Question:
The above shows a class diagram. There is doThis(obj: Class B) in Class A which takes an object of ClassB and will eventually call obj.operation1().
Should there be a link between Class A and Class B only for this reason? Or there is no need to link them and Class A can call operation1() using object of Class B?
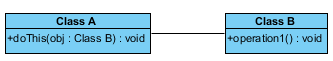
Answer: The links between in a class diagram can be one of the following:
1. Association, and its sub-types Aggregation and Composition.
2. Generalization
3. Realization
4. Dependency
All the above links are reflected in the code. I will give some examples in java:
If the association is mono-directional (the link has an arrow that points to B), then the class A has a field of class B.
'''
public class A {
B b;
}
'''
If the association is bidirectional (no arrows in the link) then also class B has a field of class A.
'''
public class B {
A a;
}
'''
In this case, A inherits B.
'''
public class A extends B {
//class implementation
'''
In this case 'B' must be an interface, and 'A' a class implementing it.
'''
public class A implements B {
//class implementation
'''
In this case, class A depends on class B. What does this mean? It means that class B somehow exists in the code of class A. So, if classes A and B are in different packages, the class file of A has an import statement for class B
'''
import somepackage.B;
public class A {
void someMethod() {
B b = ...
}
}
'''
The specific diagram does not specify navigability of the association, namely it is not stated which class keeps a reference to the other. Usually when there is no explicit specification of navigability, a bidirectional association is implied. The diagram with a bidirectional association between the classes translates to this:
'''
public class A {
B b;
public void doSomething(B obj) {
obj.operation1();
}
}
public class B {
A a;
public void operation1() {
//some code in here...
}
}
'''
If class A has no field of class B, but it only uses B as an argument in the 'doSomething(b)' method, then there is no association, but rather a dependency. So you should replace the association link with a dependency link, and your diagram will be:

You don't need to present every link between two classes in a UML diagram. UML is a means of communication, so you can omit whatever does not add value to the message being communicated. In a more complicated scenario with more classes, most likely you don't want to present all dependencies or associations of a class, but only the ones that you think are important. Otherwise the diagram gets full of links and becomes unreadable.
So if you think that the dependency of class A to class B is not something important, you can omit it from your diagram (since it is also presented in the signature of the 'doSomething(b)' method. Usually you don't want to present each and every compile dependency in the diagram, but something more important.
On the other hand if this relationship is part of the message that you want to communicate, then you should include it in the diagram. In this case, I find it very useful to the dependency link with a meaningful stereotype, that describes the type of dependency. Something like '<<invokes_operation1>>' would be more descriptive, specially if 'operation1()' is an important part of the functionality of class B.